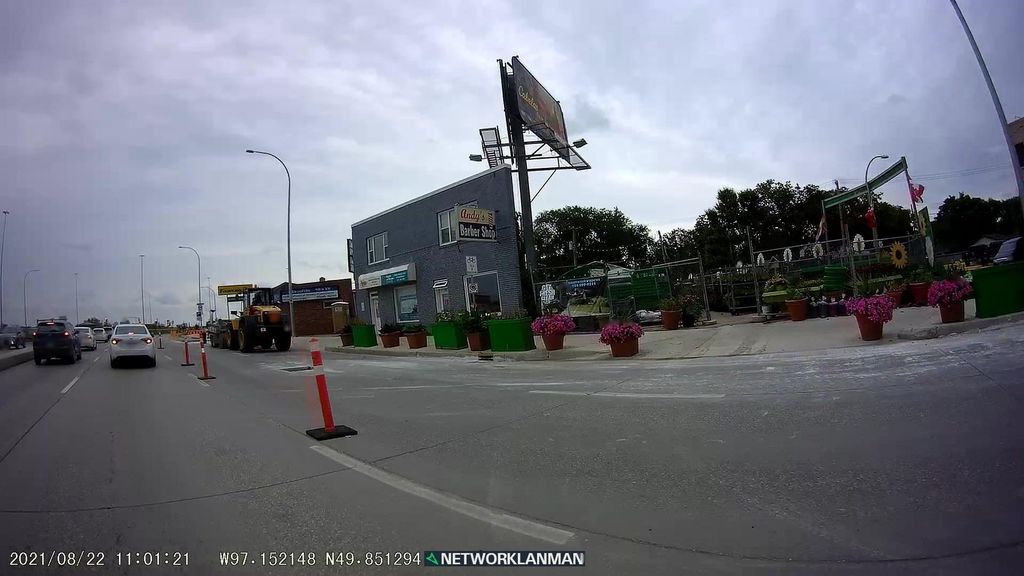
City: winnipeg